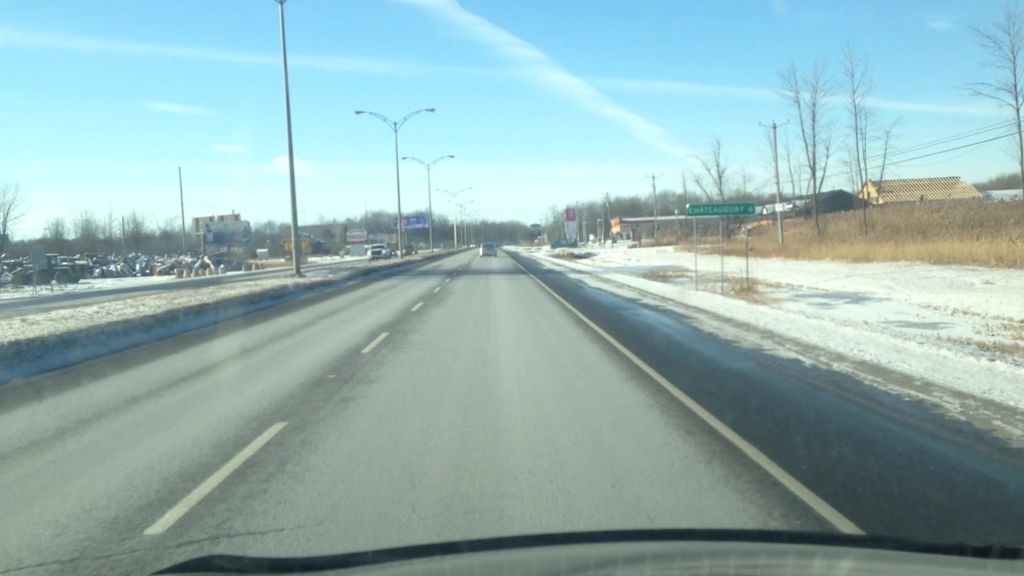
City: montreal